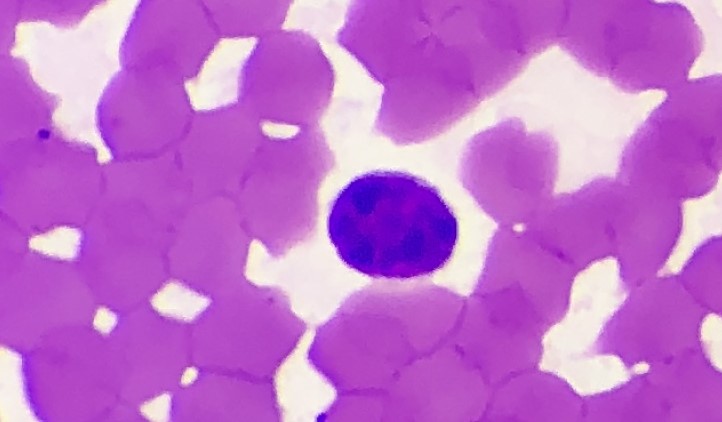
White blood cell type: Lymphocyte